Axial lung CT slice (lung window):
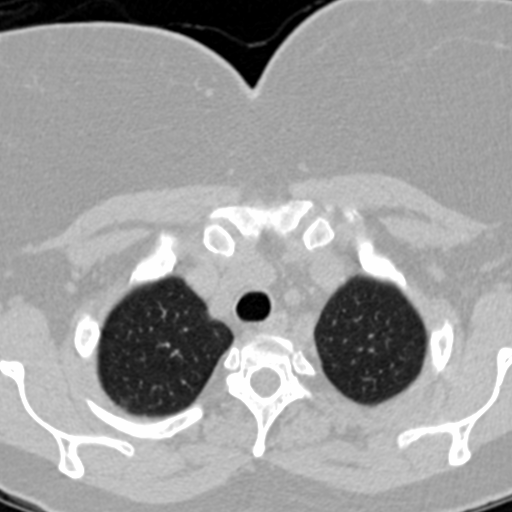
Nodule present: no